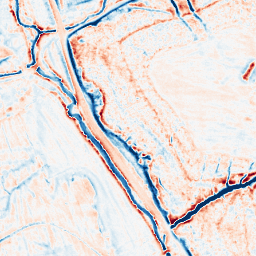
Category: edge_preserving
Decomposition family: anisotropic_diffusion
Decomposition parameters: iterations: 20
kappa: 30
gamma: 0.2
Upsampling method: linear_exact
Upsampling parameters: scale: 8
Upsampling scale: 8